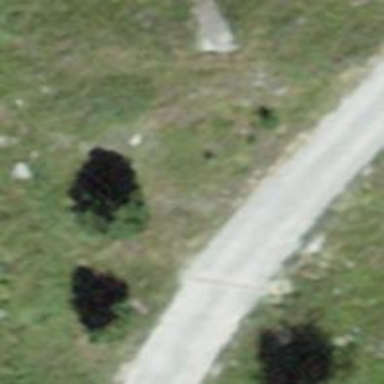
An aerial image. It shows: Gravel driveway with grade2 track type.